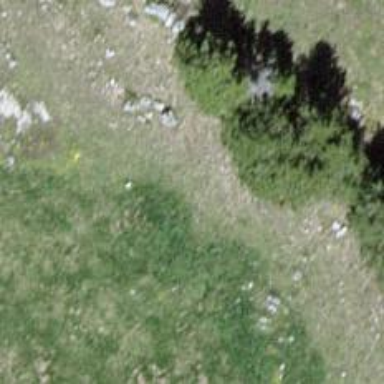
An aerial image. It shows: Needle-leaved tree in its natural environment.